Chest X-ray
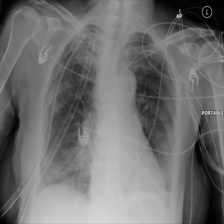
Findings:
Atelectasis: negative
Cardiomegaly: negative
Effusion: negative
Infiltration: negative
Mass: positive
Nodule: negative
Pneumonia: negative
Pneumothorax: negative
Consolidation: negative
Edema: negative
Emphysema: positive
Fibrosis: negative
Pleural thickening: negative
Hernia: negative